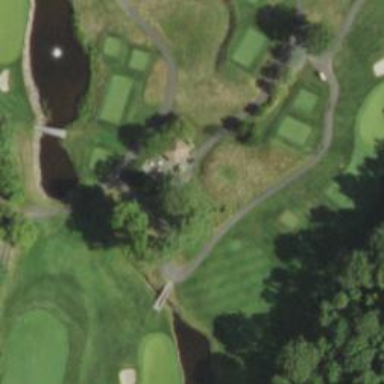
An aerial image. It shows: Path used for both walking and golf.